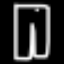
Label: pants